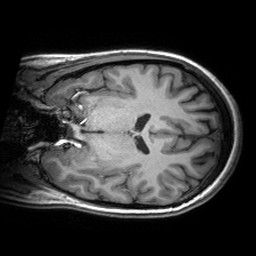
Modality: T1w
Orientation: coronal
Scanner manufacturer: siemens
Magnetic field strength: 3 T
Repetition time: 2.53 s
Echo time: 0.00299 s